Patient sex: M
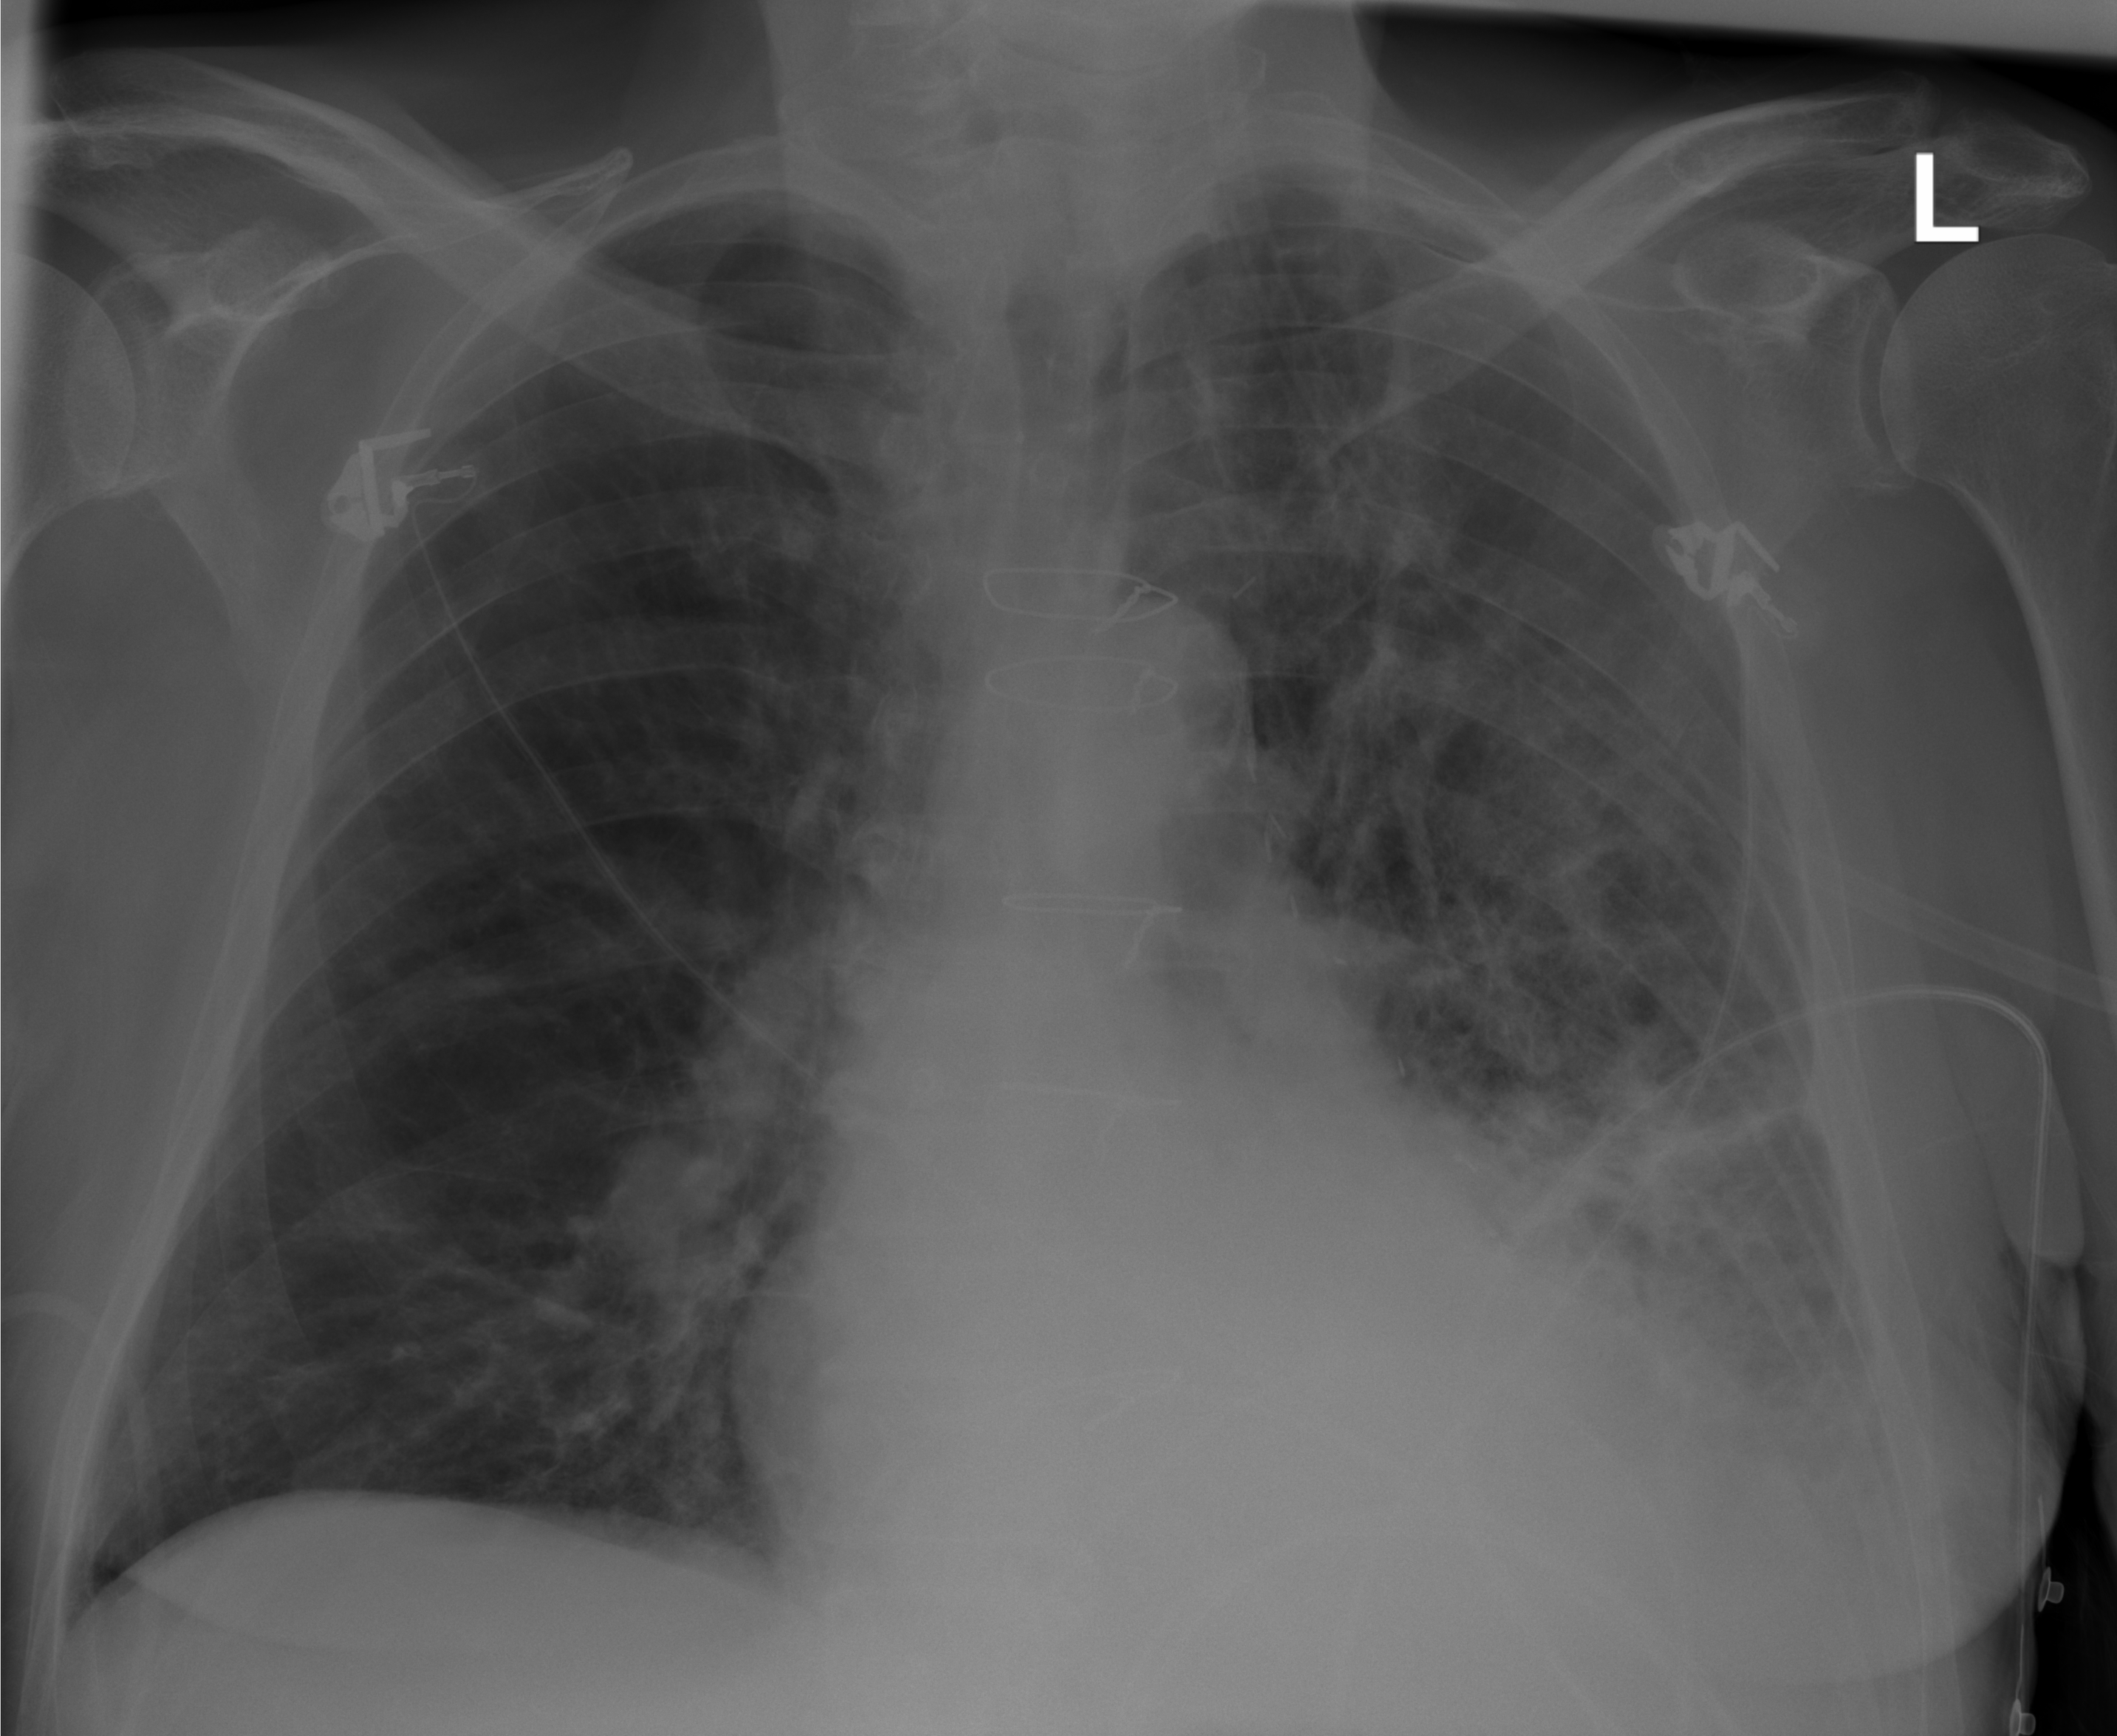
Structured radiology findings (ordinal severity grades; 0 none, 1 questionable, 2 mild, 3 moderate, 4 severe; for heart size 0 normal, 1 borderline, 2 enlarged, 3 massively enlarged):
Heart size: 0
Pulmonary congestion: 0
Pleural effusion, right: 0
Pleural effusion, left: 2
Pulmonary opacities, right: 1
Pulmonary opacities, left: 3
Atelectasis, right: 0
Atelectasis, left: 2